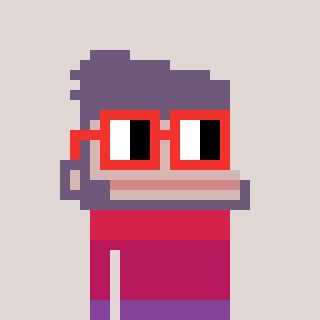
a pixel art character with square red glasses, a ape-shaped head and a bluegrey-colored body on a warm background